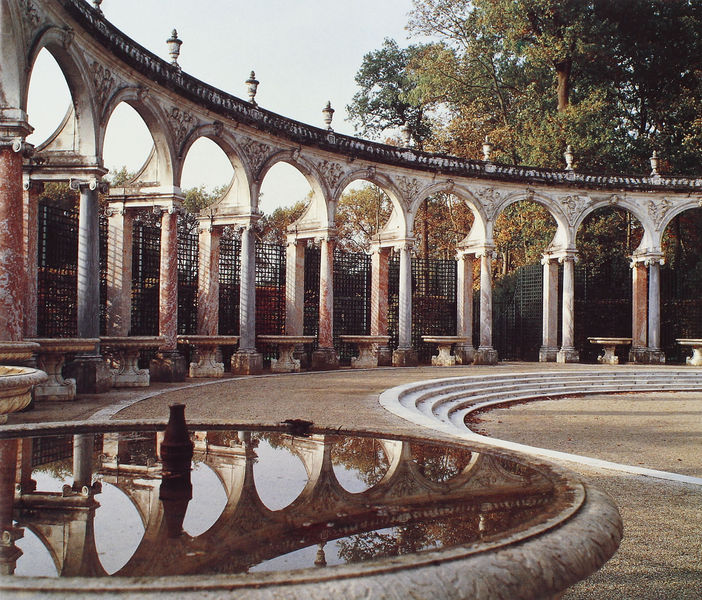
Titel: Versailles, Gartenanlage
Künstler: André Le Nôtre
Standort: Versailles (EU - F)
Schlagwörter: himmel, schatten, wasser, bäume, frankreich, licht, marmor, säulen, tische, anlage, park, architektur, spiegelung, gitter, brunnen, garten, springbrunnen, herbst, kies, treppe, treppen, ornamente, stufe, stufen, foto, fotografie, bögen, kolonnade, arkaden, photo, rundbögen, prunk, rundung, herbstlich, verzierungen, säulengang, versailles, rundgang, stiegen, versai